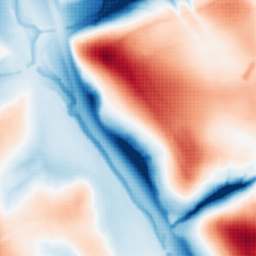
Category: multiscale
Decomposition family: dog_multiscale
Decomposition parameters: sigma_ratio: 2
n_scales: 5
base_sigma: 1
Upsampling method: sinc_blackman
Upsampling parameters: scale: 2
kernel_size: 4
Upsampling scale: 2